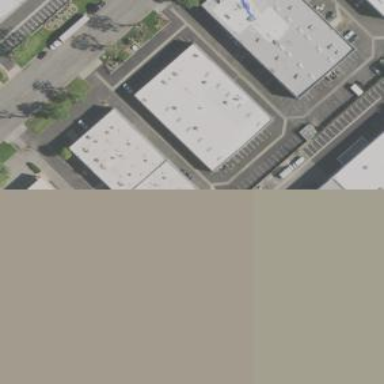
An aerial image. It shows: Warehouse building.